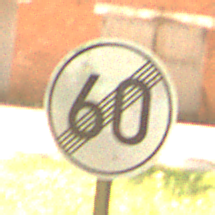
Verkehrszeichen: EndeGeschwindigkeit60
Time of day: Midday
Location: Outdoor (Nature)
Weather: PartlyCloudy
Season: NotSpecified
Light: Natural